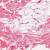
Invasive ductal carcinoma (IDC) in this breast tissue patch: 0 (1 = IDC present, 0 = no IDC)